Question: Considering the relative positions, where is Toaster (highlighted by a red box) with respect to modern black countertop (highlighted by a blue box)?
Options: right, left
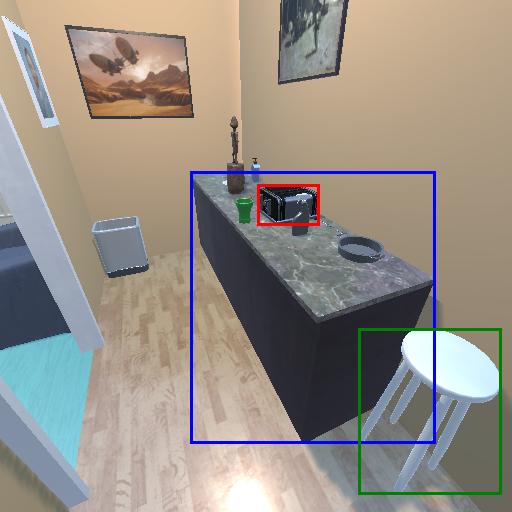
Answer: right